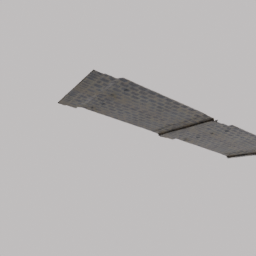
Label: architecture